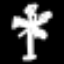
Label: palm tree